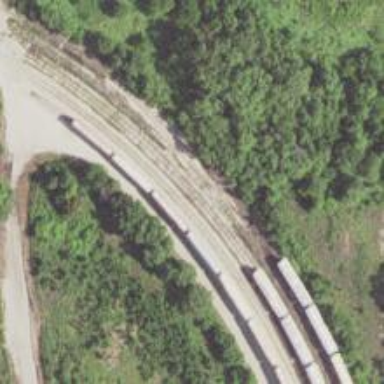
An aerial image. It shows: Abandoned railway yard.